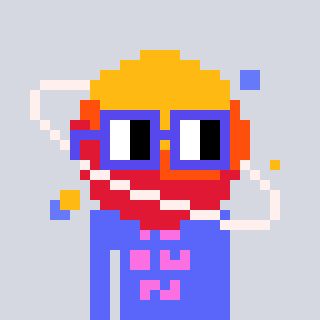
a pixel art character with square blue glasses, a saturn-shaped head and a purple-colored body on a cool background